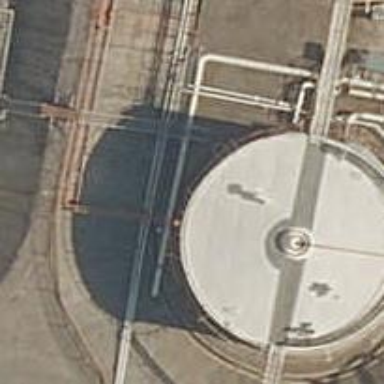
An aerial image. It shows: Building with storage tank.